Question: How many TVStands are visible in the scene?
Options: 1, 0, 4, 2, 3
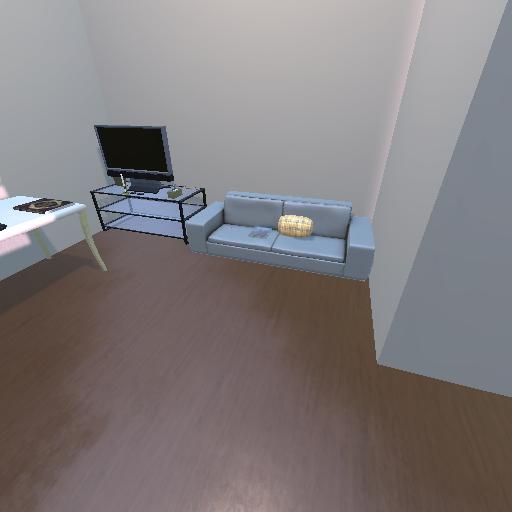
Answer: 1